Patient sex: F
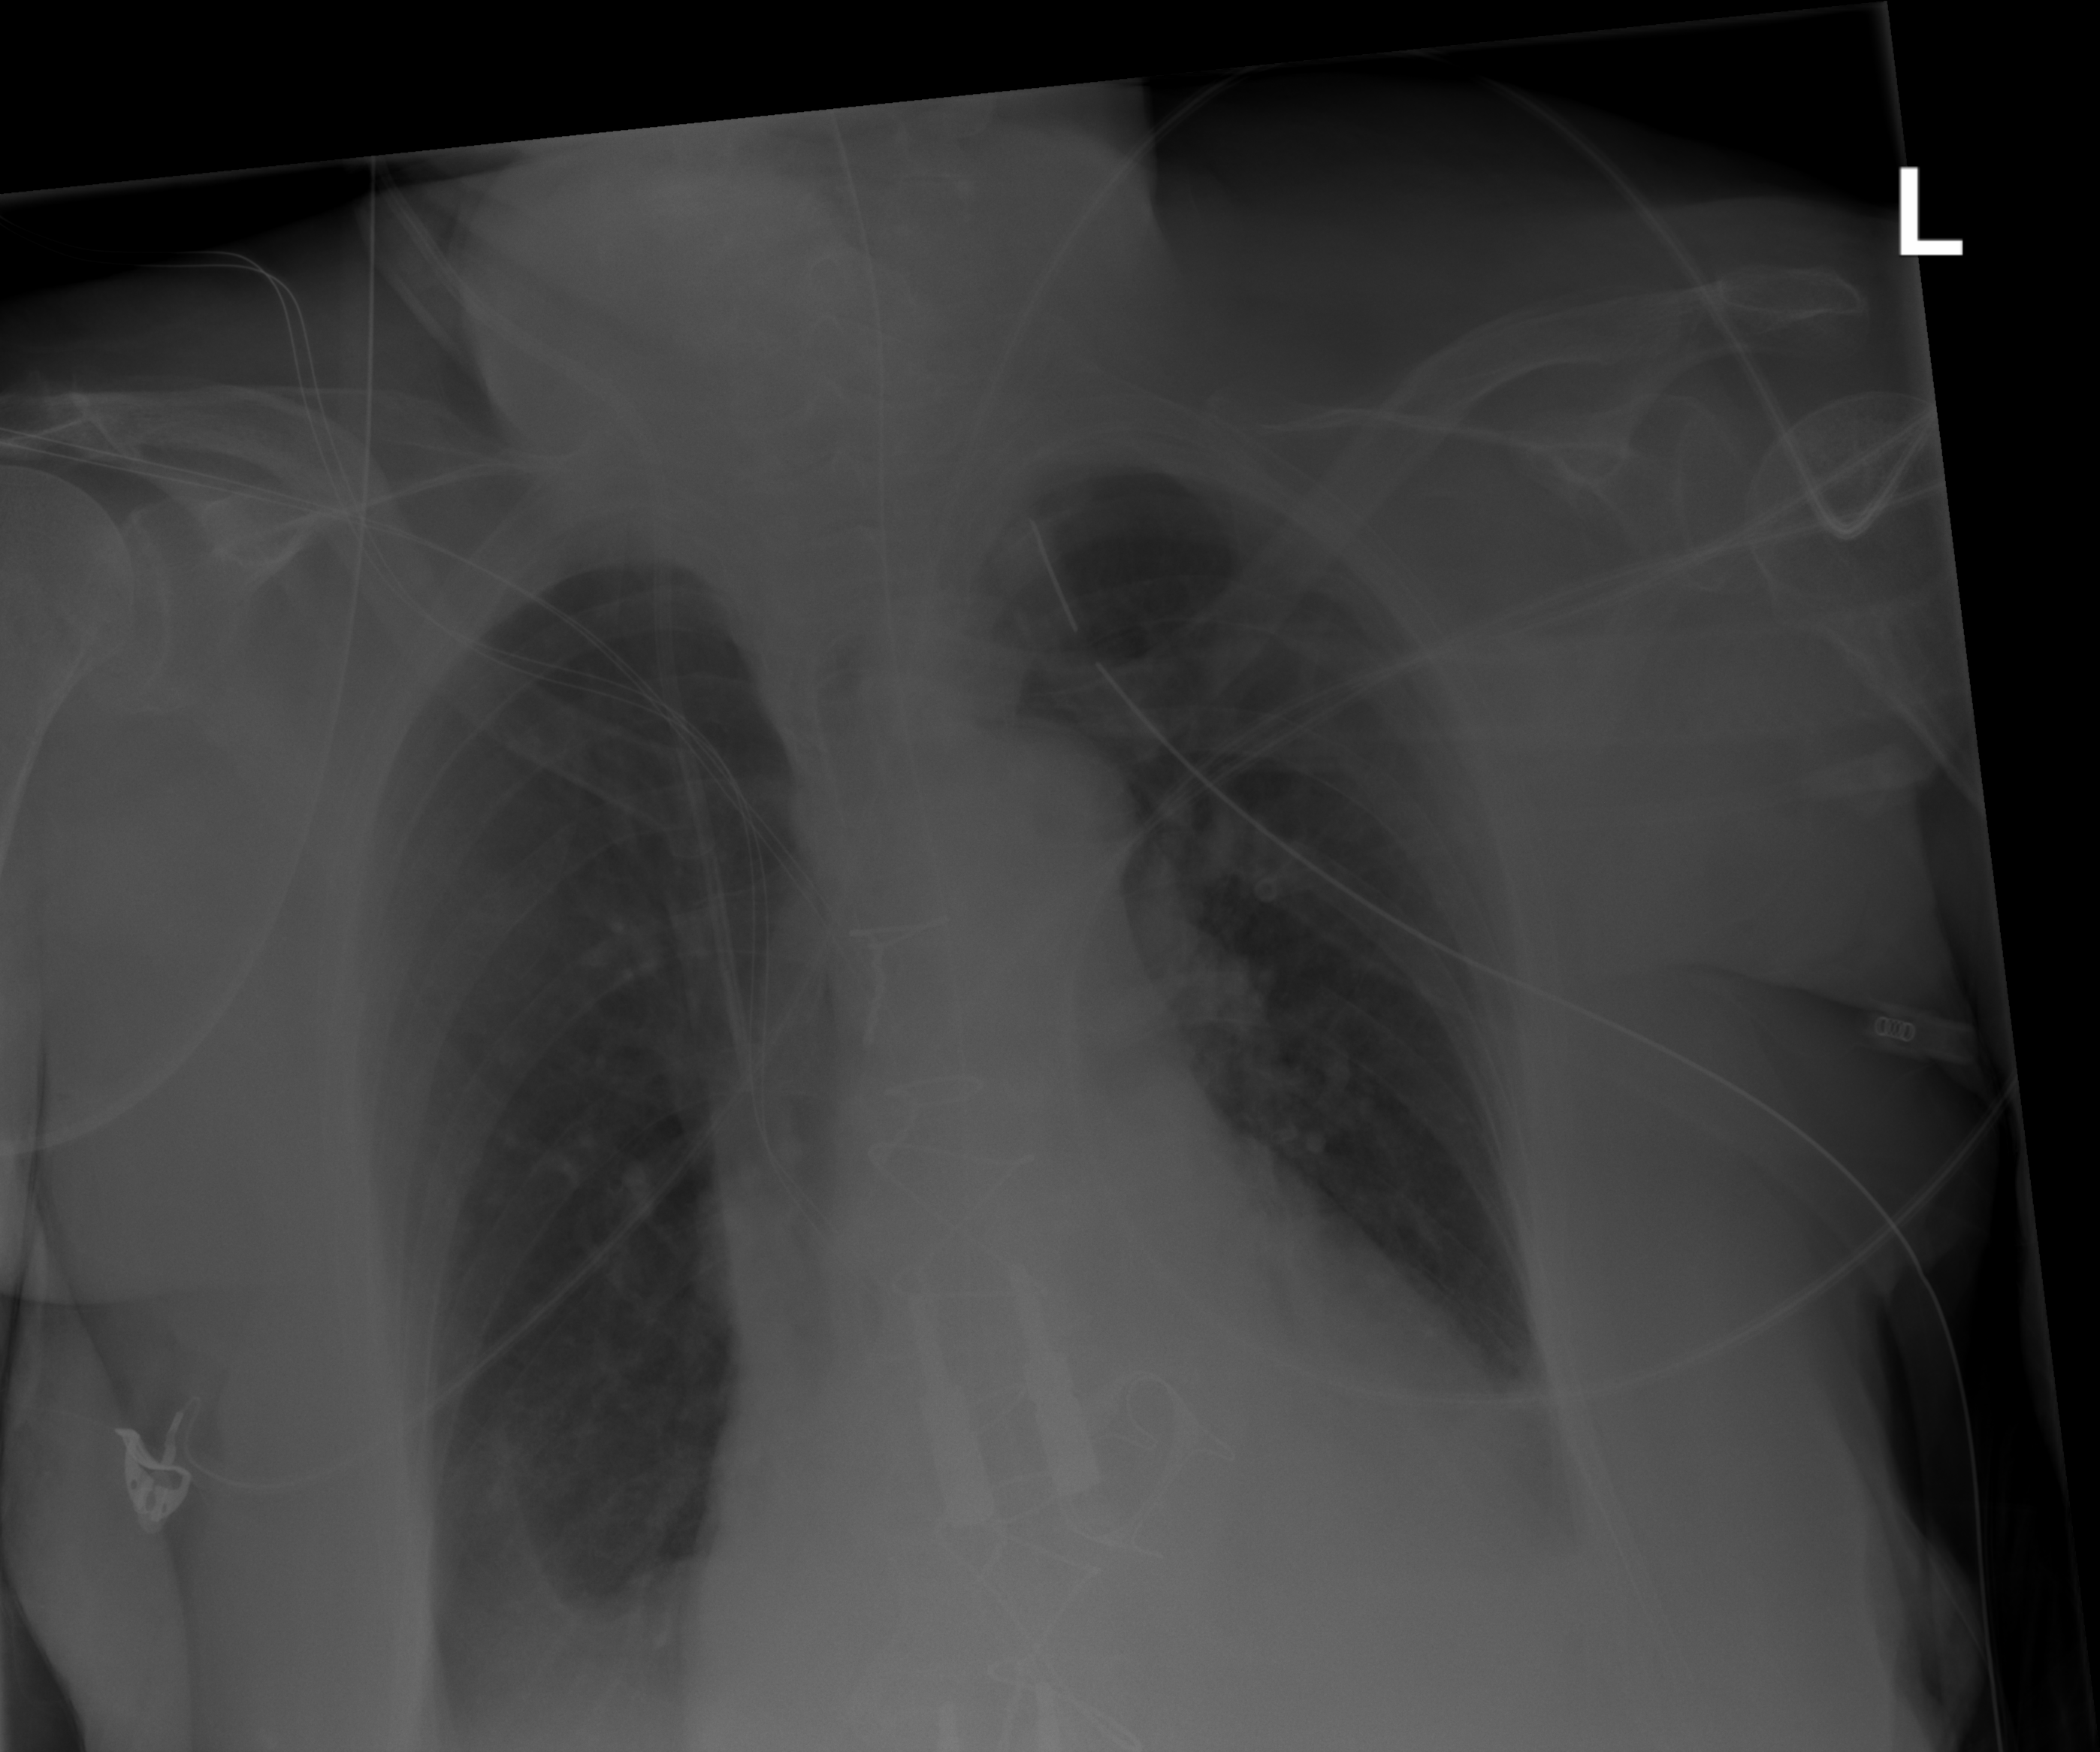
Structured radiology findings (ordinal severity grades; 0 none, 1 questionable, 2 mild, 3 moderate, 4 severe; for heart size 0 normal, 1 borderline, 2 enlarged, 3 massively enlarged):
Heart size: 2
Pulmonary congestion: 0
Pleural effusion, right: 2
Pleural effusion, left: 2
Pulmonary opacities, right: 0
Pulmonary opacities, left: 0
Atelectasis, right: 2
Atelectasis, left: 2